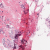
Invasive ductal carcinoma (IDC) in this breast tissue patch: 0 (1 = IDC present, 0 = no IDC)